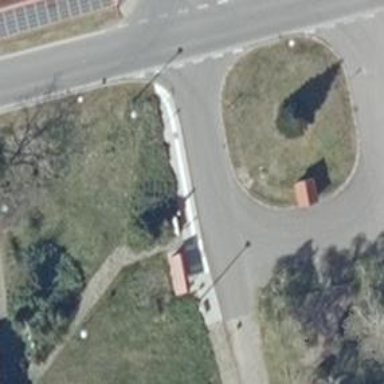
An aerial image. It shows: Pedestrian road.